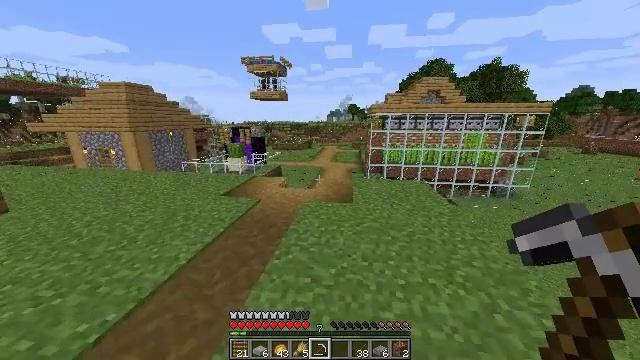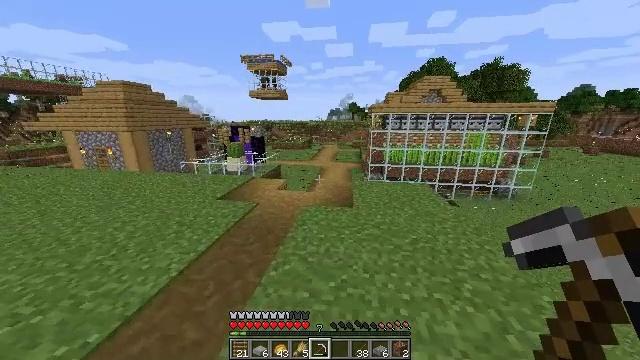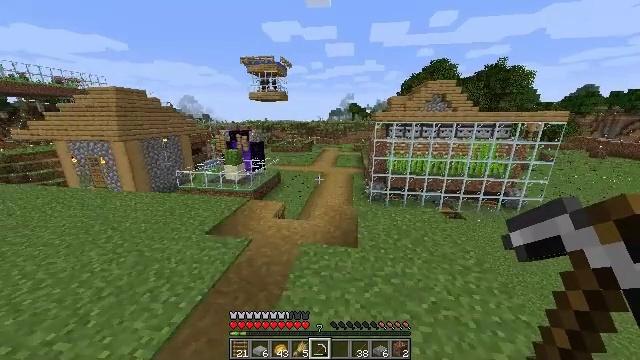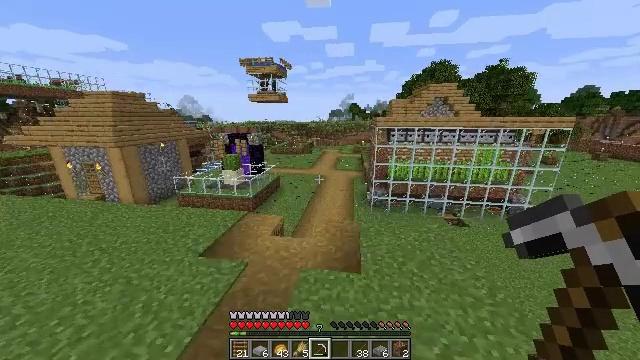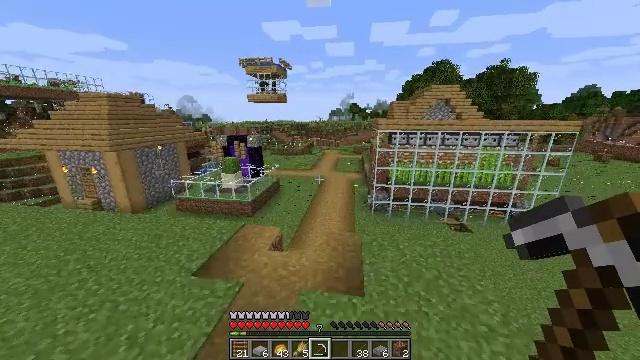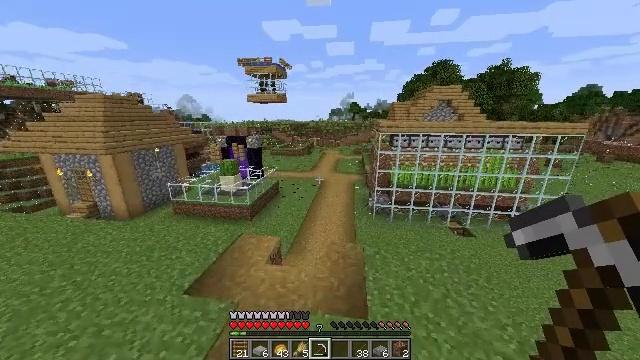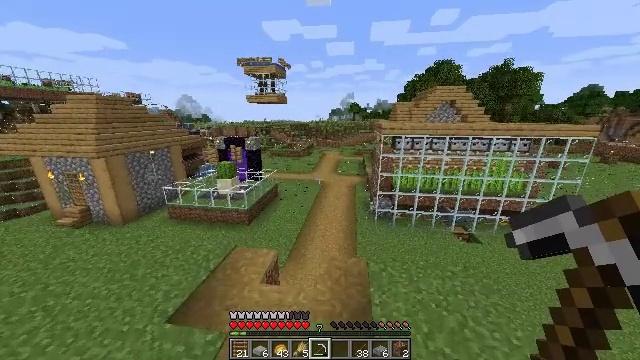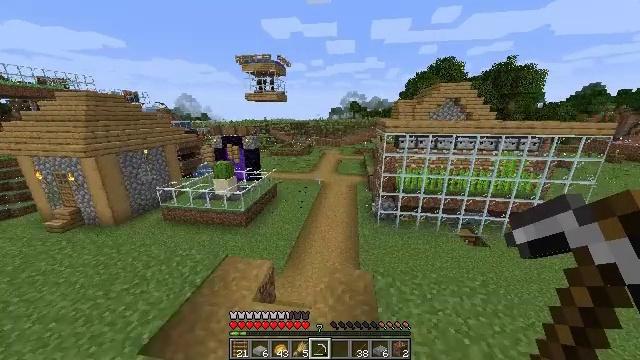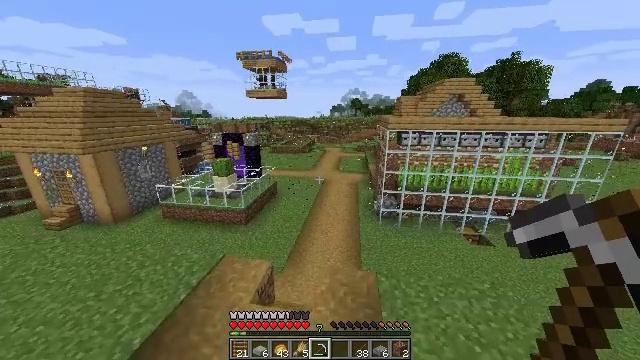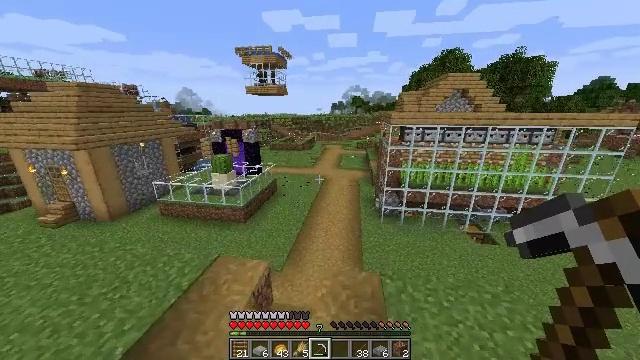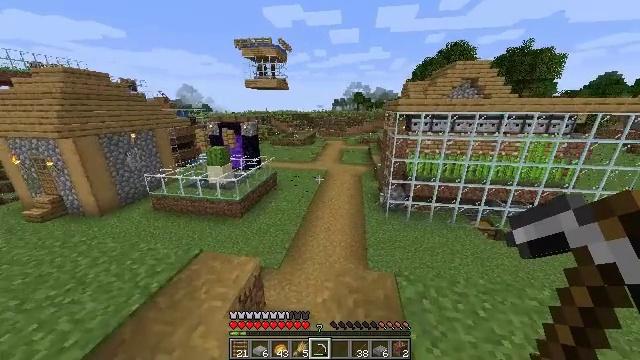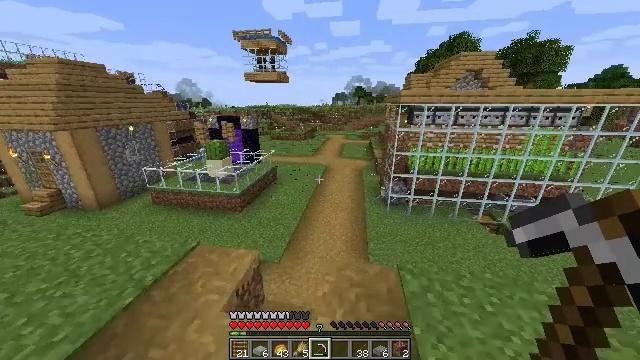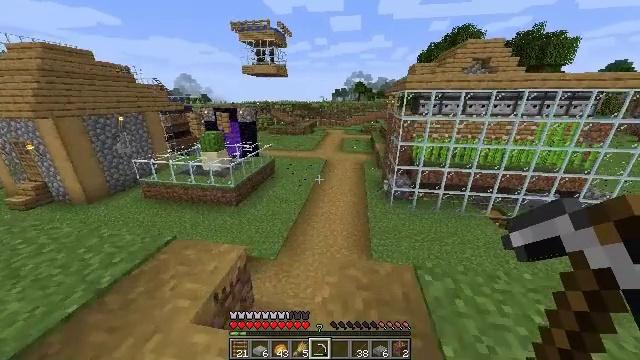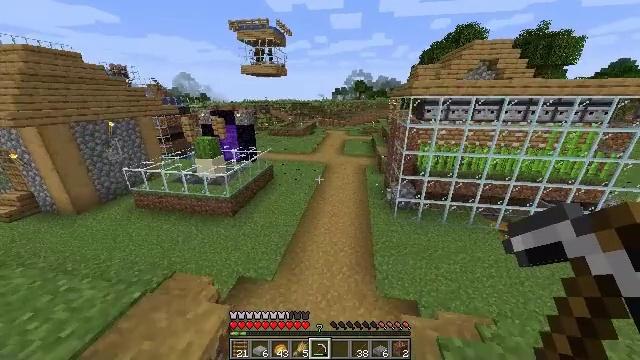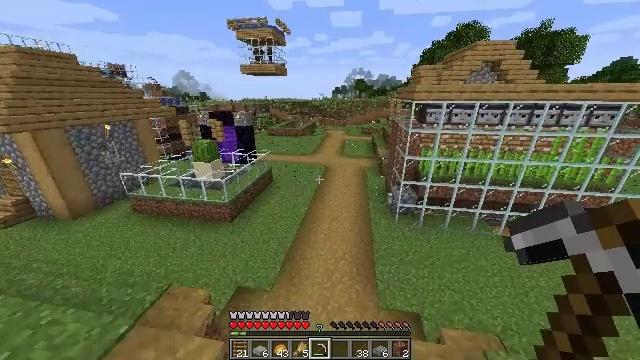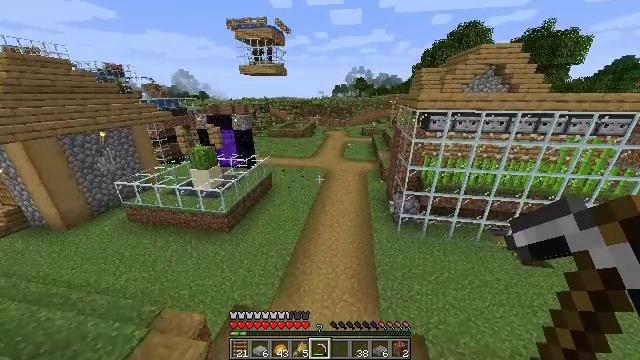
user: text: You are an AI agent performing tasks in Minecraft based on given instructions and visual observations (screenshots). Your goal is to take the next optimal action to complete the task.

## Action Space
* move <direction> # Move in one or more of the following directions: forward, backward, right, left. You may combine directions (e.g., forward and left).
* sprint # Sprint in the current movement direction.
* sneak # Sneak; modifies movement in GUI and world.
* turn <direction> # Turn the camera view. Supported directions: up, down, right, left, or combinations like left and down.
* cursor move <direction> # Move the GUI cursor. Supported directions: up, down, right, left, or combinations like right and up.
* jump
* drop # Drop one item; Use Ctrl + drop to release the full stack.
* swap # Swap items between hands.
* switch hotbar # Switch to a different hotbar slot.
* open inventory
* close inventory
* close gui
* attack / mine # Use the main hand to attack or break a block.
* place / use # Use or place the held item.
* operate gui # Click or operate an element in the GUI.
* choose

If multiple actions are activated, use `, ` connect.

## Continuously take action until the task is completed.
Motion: motion action
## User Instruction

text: Hunt fish.
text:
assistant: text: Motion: move forward, sprint, jump
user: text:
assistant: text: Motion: move forward, sprint, jump
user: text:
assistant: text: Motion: move forward, jump
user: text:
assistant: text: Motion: move forward, jump
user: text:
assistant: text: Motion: move forward, jump
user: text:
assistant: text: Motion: move forward, jump
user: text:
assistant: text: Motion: move forward, jump
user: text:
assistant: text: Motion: move forward, jump
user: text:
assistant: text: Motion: move forward, jump
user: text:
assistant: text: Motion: move forward, sprint, jump
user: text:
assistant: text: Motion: move forward, sprint, turn down, jump
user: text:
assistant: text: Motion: move forward, sprint, jump
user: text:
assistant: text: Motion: move forward, jump
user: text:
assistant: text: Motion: move forward, jump
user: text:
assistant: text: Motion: move forward, jump
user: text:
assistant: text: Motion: move forward, jump
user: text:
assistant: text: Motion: move forward, jump
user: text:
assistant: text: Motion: move forward, jump
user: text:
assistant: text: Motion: move forward, jump
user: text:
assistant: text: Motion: move forward, jump
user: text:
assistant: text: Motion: move forward, jump
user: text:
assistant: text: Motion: move forward, jump
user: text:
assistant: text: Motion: move forward, jump
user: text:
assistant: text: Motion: move forward, jump
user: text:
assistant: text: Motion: move forward, jump
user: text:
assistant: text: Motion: move forward, sprint, jump
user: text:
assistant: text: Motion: move forward, sprint, jump
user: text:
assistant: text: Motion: move forward, sprint, jump
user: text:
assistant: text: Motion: move forward, jump
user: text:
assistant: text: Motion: move forward, jump